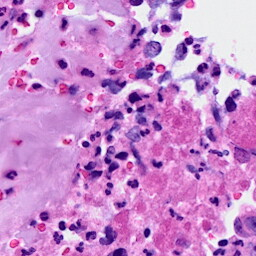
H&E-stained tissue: Breast